Question: How can we create a sencha list as given ie column lines

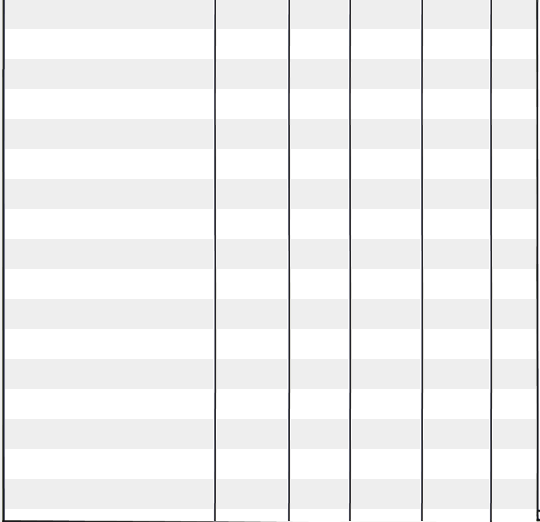
Answer: You could define your list in a similar manner to this:
'''
list = {
xtype: 'list',
itemTpl: [
'<table>',
'<tr>',
'<td class="first-child">{title}</td>',
'<td>{title}</td>',
'<td>{title}</td>',
'<td>{title}</td>',
'<td>{title}</td>',
'<td class="last-child">{title}</td>',
'</tr>',
'</table>'
],
emptyText: '<div class="emptytext">Empty list.</div>'
};
'''
Then use the following CSS to style the elements:
'''
.x-list .x-list-item {
min-height: 0;
padding: 0;
}
.x-list .x-list-item div table tr td {
border-right: 1px solid #000;
font-size: 80%;
height: 100%;
padding: 5px;
width: 15%;
}
.x-list .x-list-item div table {
width: 100%;
}
.x-list .x-list-item div table tr .first-child {
width: 25%;
}
.x-list .x-list-item div table tr .last-child {
border-right: none;
}
'''
That should give you something like this: